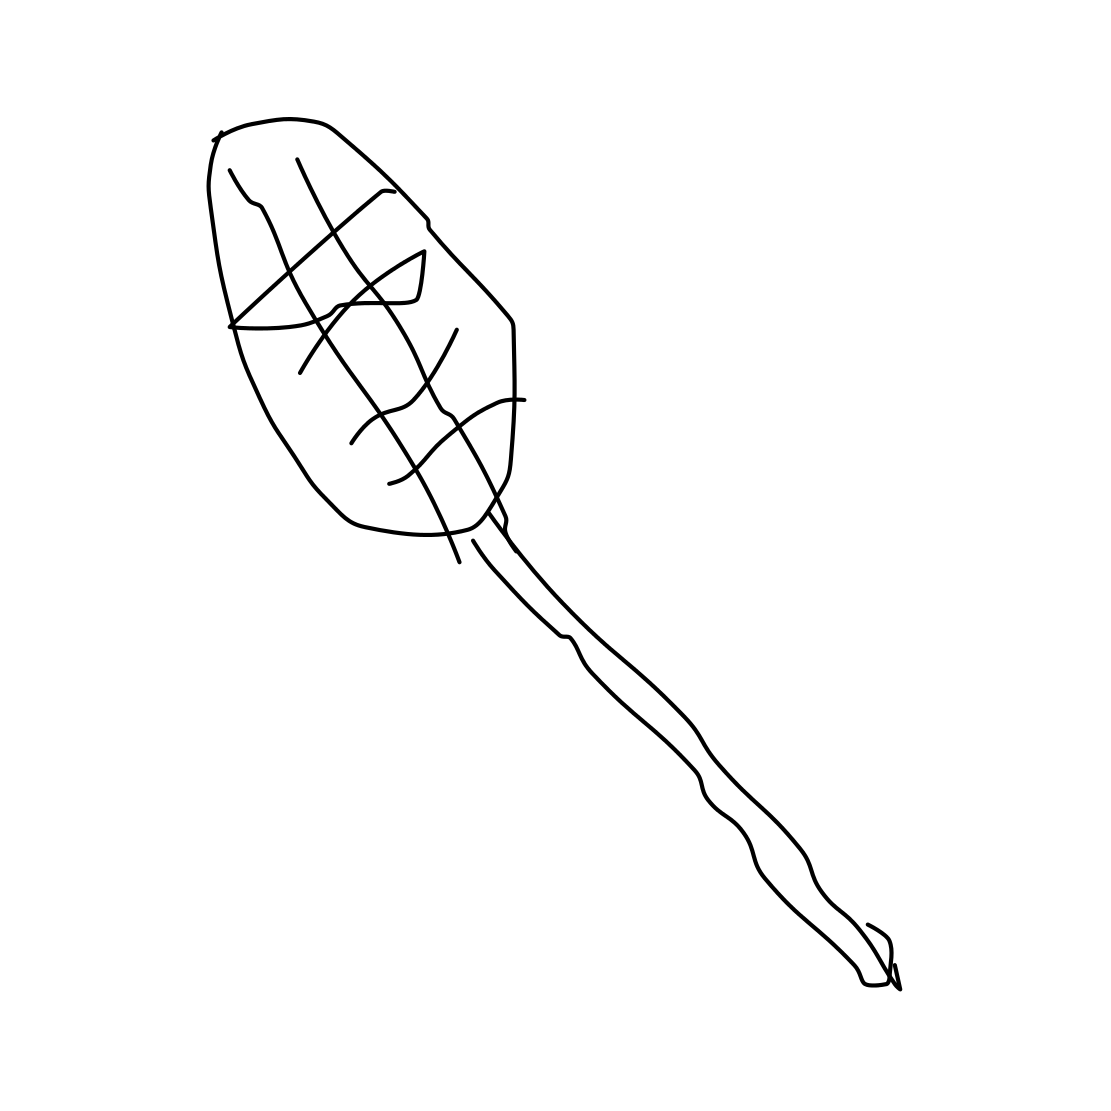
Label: tennis-racket